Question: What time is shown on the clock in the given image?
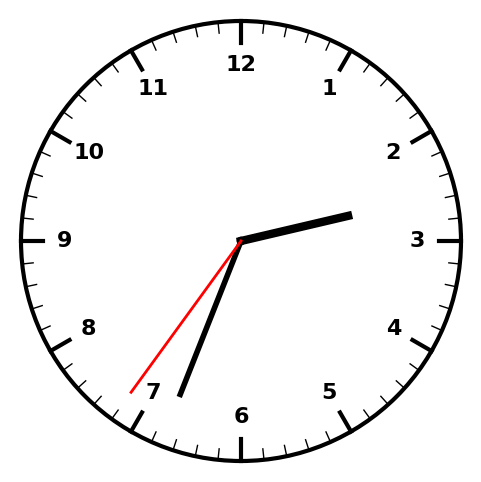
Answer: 02:33:36